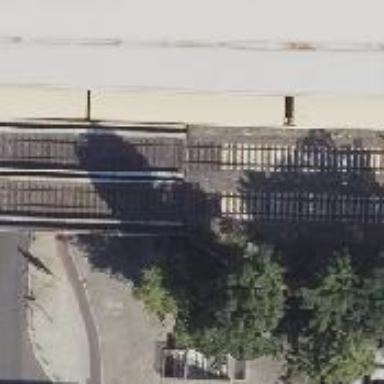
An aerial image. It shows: Railway track.